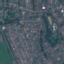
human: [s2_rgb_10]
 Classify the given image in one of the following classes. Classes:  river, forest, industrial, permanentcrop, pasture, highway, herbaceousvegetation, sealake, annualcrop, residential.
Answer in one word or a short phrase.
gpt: Residential